Question: I have a problem with Excel VBA coding.
I want to make one coding may copy data from one sheet to a sheet with certain conditions. my data in the form binary.
data in sheet1 has nearly a thousand row. I just want to take 15 random row of data from sheet1 to sheet 2. The criteria which must be fulfilled is that each column only has the sum of the column is 3. if not met, other data will be takenwhy it cannot work? i want to loop until ClmTtl is not 3, how can i fix it?
please help me. or can i do with other method?

'''
Randomize 'Initialize Random number seed
Dim MyRows() As Integer ' Declare dynamic array.
Dim numRows, percRows, finalClm, nxtRow, nxtRnd, chkrnd, copyRow As Integer
'Application.Calculation = xlCalculationManual
'Application.ScreenUpdating = False
'Application.EnableEvents = False
'Determine Number of Rows in Sheet1 Column A
numRows = Sheets(1).Cells(Rows.count, "A").End(xlUp).Row
'Get 20% of that number
percRows = 15
Dim clm, ClmTtl As Integer
'Allocate elements in Array
ReDim MyRows(percRows)
'Create Random numbers and fill array
Do While ClmTtl <> 3
For nxtRow = 1 To percRows
getNew:
'Generate Random number
nxtRnd = Int((numRows) * Rnd + 1)
'Loop through array, checking for Duplicates
For chkrnd = 1 To nxtRow
'Get new number if Duplicate is found
If MyRows(chkrnd) = nxtRnd Then GoTo getNew
Next
'Add element if Random number is unique
MyRows(nxtRow) = nxtRnd
Next
For clm = 1 To 5
ClmTtl = 0
For copyRow = 1 To percRows
ClmTtl = ClmTtl + Sheets(1).Cells(MyRows(copyRow), clm).Value
Next
Next
Loop
For copyRow = 1 To percRows
Sheets(1).Rows(MyRows(copyRow)).Copy _
Destination:=Sheets(3).Cells(copyRow, 1)
Next
'Application.Calculation = xlCalculationAutomatic
'Application.ScreenUpdating = True
'Application.EnableEvents = True
End Sub
'''
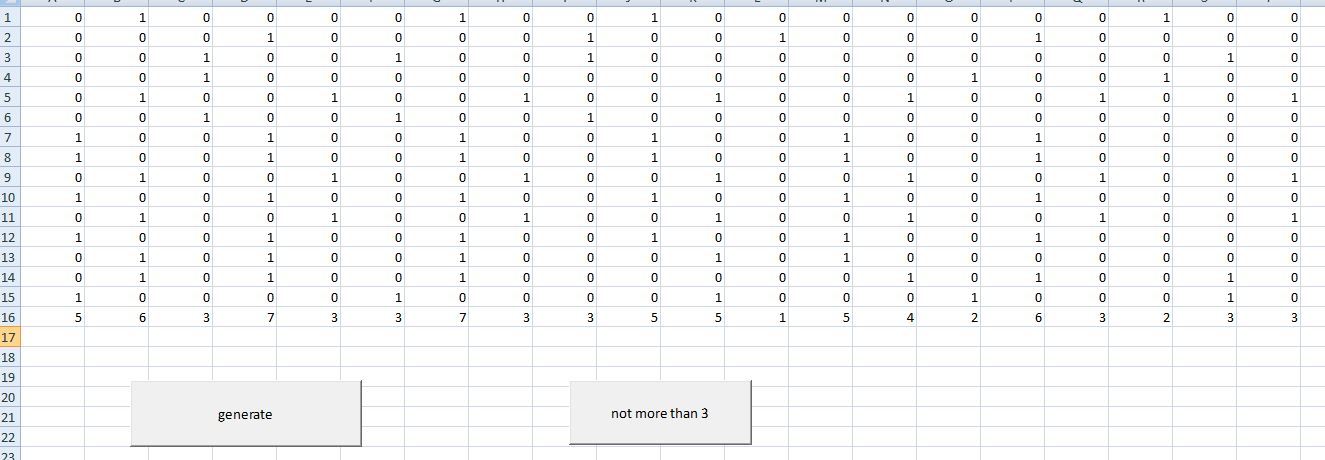
Answer: While Den Temple is correct, and you really should Dim variables independently, the real problem here is with the logic of:
'''
For clm = 1 To 5
ClmTtl = 0
For copyRow = 1 To percRows
ClmTtl = ClmTtl + Sheets(1).Cells(MyRows(copyRow), clm).Value
Next
Next
'''
This clears 'ClmTtl' each time, without doing anything with the total you've just calculated. Thus you're only checking the final column that you have picked. You'll need to add in a check within the loop which gets triggered if any of the totals is not 3, and have the 'While' loop based on that.
You are also not clearing 'MyRows' each time you go through the do loop, so if it fails the first time, it will fail every time.
Your loop might be better as something like:
'''
Dim claimTotalCheck As Boolean
claimTotalCheck = True
Do While claimTotalCheck
ReDim MyRows(percRows)
For nxtRow = 1 To percRows
getNew:
'Generate Random number
nxtRnd = Int((numRows) * Rnd + 1)
'Loop through array, checking for Duplicates
For chkrnd = 1 To nxtRow
'Get new number if Duplicate is found
If MyRows(chkrnd) = nxtRnd Then GoTo getNew
Next
'Add element if Random number is unique
MyRows(nxtRow) = nxtRnd
Next
claimTotalCheck = False
For clm = 1 To 5
ClmTtl = 0
For copyRow = 1 To percRows
ClmTtl = ClmTtl + Sheets(1).Cells(MyRows(copyRow), clm).Value
Next
If ClmTtl <> 3 Then
claimTotalCheck = True
End If
Next
Loop
'''